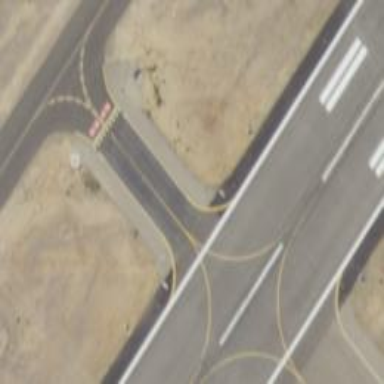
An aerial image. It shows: Image of taxiway at airport.